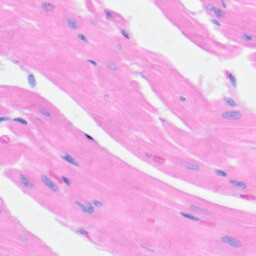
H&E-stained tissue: Heart